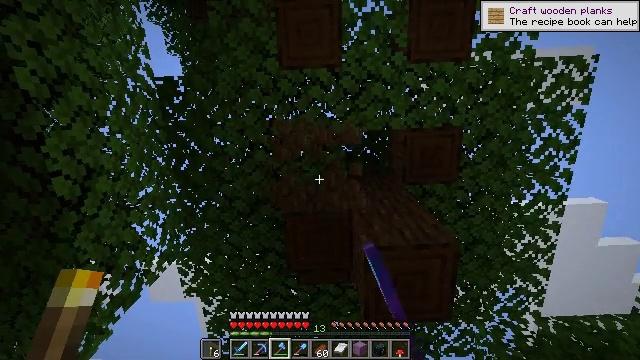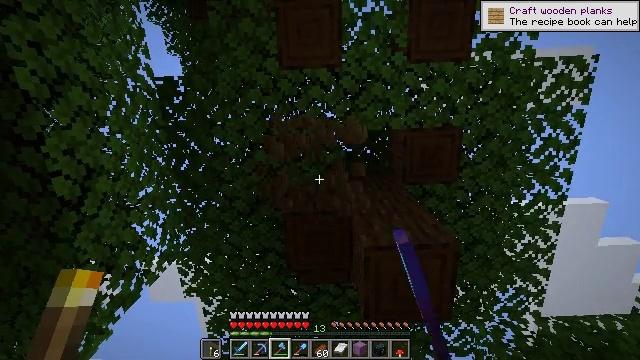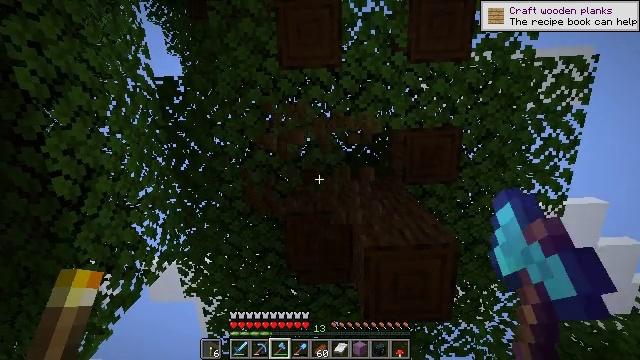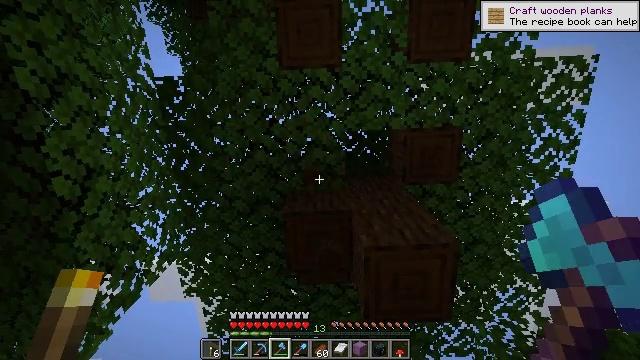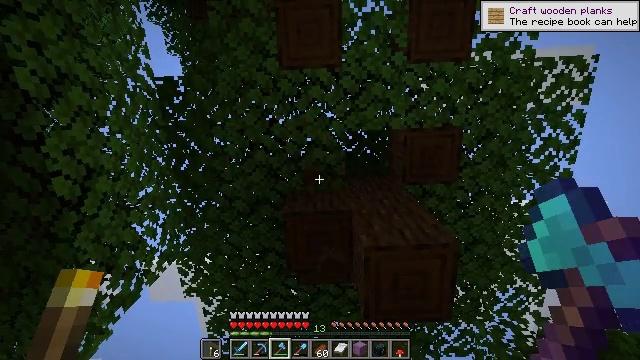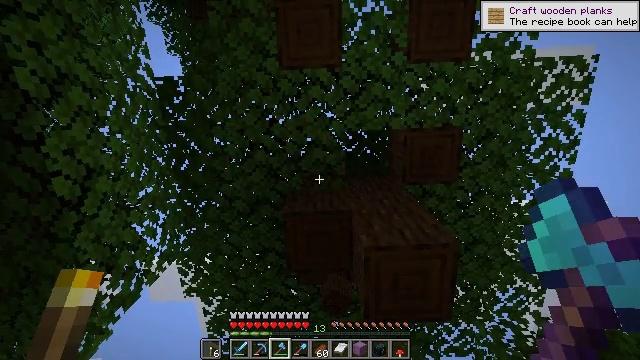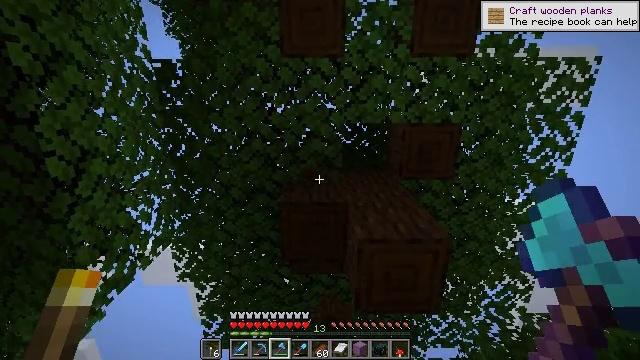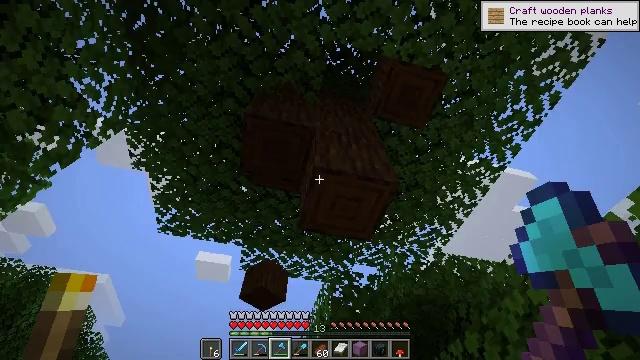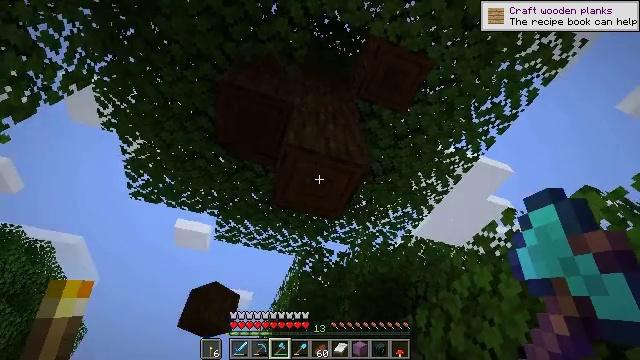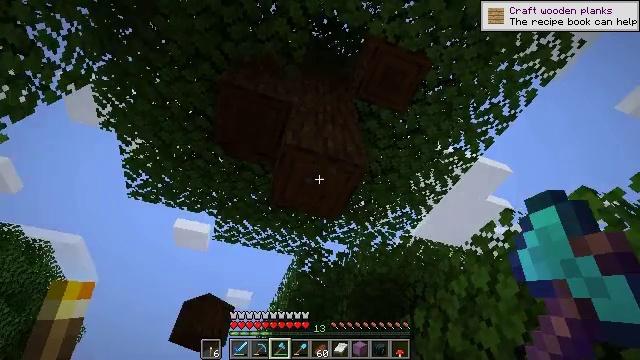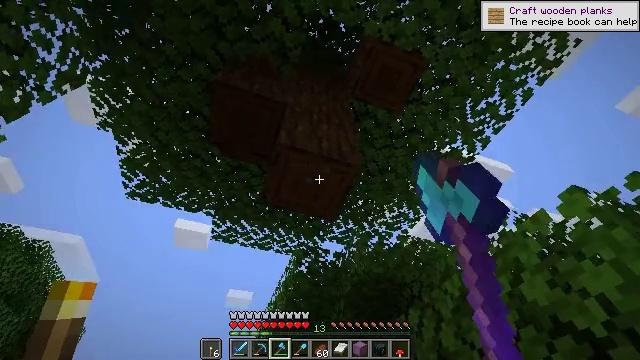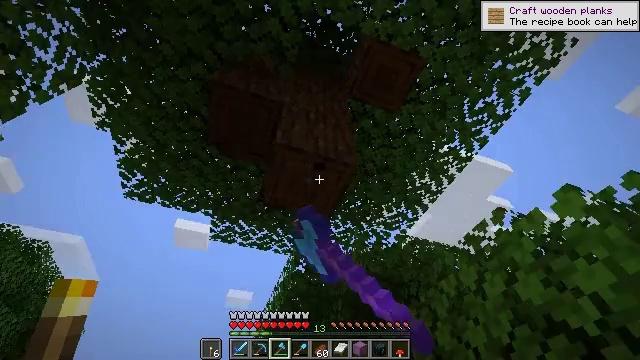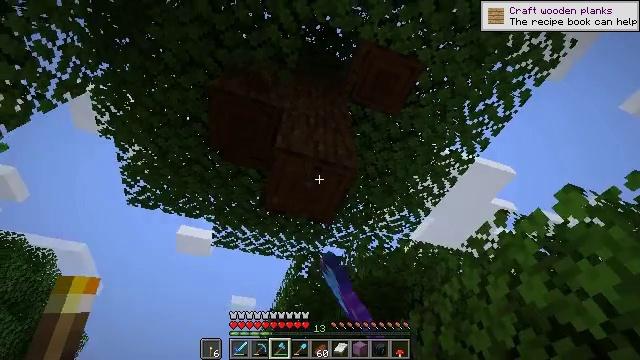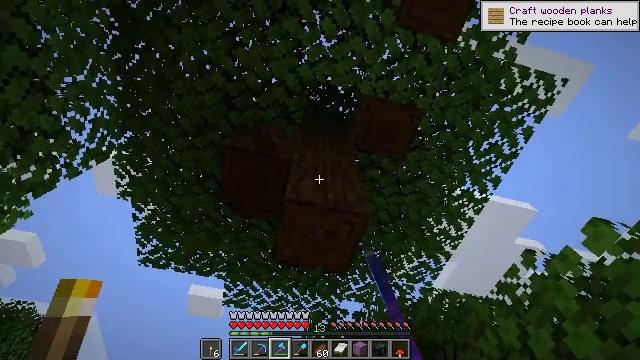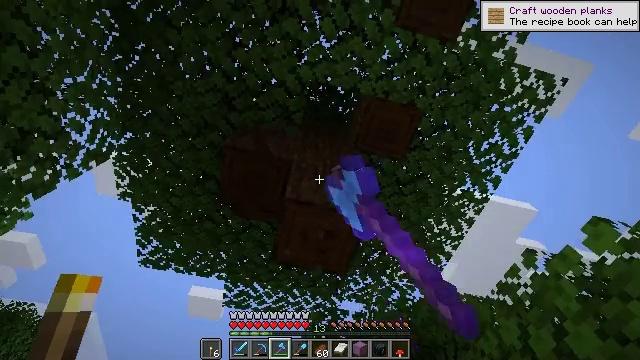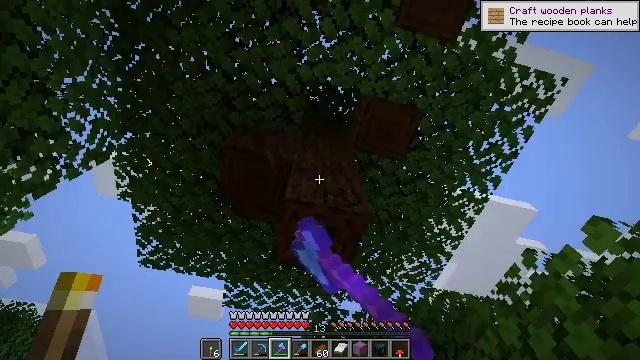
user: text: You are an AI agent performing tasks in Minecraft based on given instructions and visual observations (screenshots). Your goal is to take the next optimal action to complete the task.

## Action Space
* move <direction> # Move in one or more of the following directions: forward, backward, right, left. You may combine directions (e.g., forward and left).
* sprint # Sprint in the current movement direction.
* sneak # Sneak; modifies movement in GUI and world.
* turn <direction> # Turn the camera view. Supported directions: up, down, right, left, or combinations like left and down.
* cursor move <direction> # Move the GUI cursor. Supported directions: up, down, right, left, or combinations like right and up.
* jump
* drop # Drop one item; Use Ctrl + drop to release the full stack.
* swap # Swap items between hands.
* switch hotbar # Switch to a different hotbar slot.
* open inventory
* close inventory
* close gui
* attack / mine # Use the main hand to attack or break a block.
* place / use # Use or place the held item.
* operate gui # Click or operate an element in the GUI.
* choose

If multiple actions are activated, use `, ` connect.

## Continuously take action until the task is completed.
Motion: motion action
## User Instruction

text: Break the dark oak log in the forest.
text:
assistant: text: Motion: attack / mine
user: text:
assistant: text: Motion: attack / mine
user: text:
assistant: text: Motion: attack / mine
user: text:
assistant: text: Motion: attack / mine
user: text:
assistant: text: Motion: attack / mine
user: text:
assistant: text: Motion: turn right and down, attack / mine
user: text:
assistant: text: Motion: move right, turn right and down
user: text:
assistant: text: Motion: move right, turn right and down
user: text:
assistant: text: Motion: attack / mine
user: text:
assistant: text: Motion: attack / mine
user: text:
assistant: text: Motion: attack / mine
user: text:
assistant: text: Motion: turn up, attack / mine
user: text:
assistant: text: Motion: turn left and up, attack / mine
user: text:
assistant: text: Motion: attack / mine
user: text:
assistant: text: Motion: attack / mine
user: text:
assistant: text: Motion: attack / mine
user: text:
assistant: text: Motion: attack / mine
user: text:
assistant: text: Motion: move forward, attack / mine
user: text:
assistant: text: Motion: move forward, attack / mine
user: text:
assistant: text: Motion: attack / mine
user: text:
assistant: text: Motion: turn left and up, attack / mine
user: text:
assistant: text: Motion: turn left and up, attack / mine
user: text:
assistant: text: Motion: attack / mine
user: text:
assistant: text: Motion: attack / mine
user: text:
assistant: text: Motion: attack / mine
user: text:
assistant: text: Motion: attack / mine
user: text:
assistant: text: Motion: turn left, attack / mine
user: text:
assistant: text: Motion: turn left, attack / mine
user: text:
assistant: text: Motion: turn left and down, attack / mine
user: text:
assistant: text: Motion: turn left and up, attack / mine